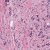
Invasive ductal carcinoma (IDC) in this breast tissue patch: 1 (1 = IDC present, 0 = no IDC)